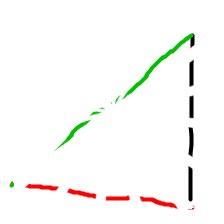
Shape: triangle